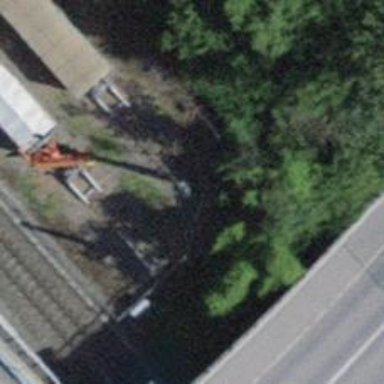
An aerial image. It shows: Narrow-gauge railway siding with 1 track. The track is electrified with contact line.